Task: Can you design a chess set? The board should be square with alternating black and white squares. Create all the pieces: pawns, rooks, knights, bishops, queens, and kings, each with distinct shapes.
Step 5186:
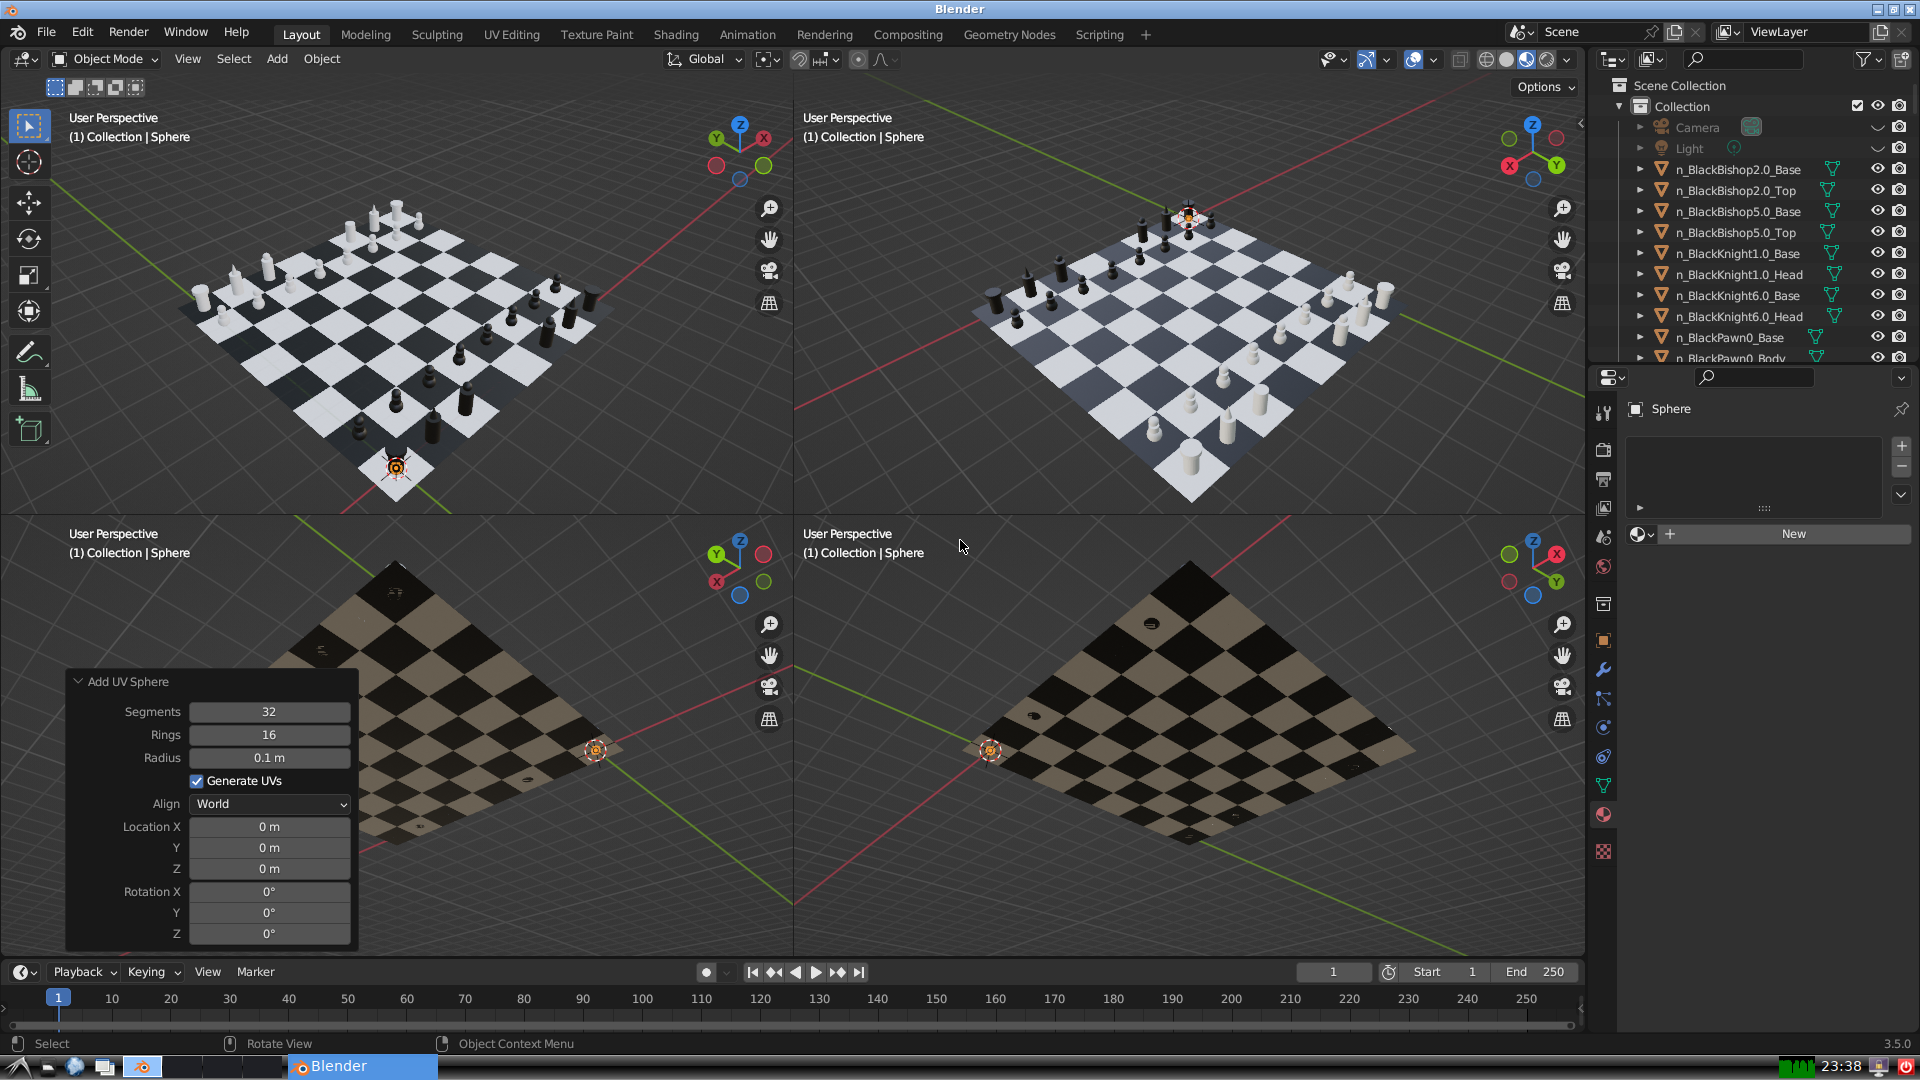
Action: {"key_press": ['Ctrl, Home']}